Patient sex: M
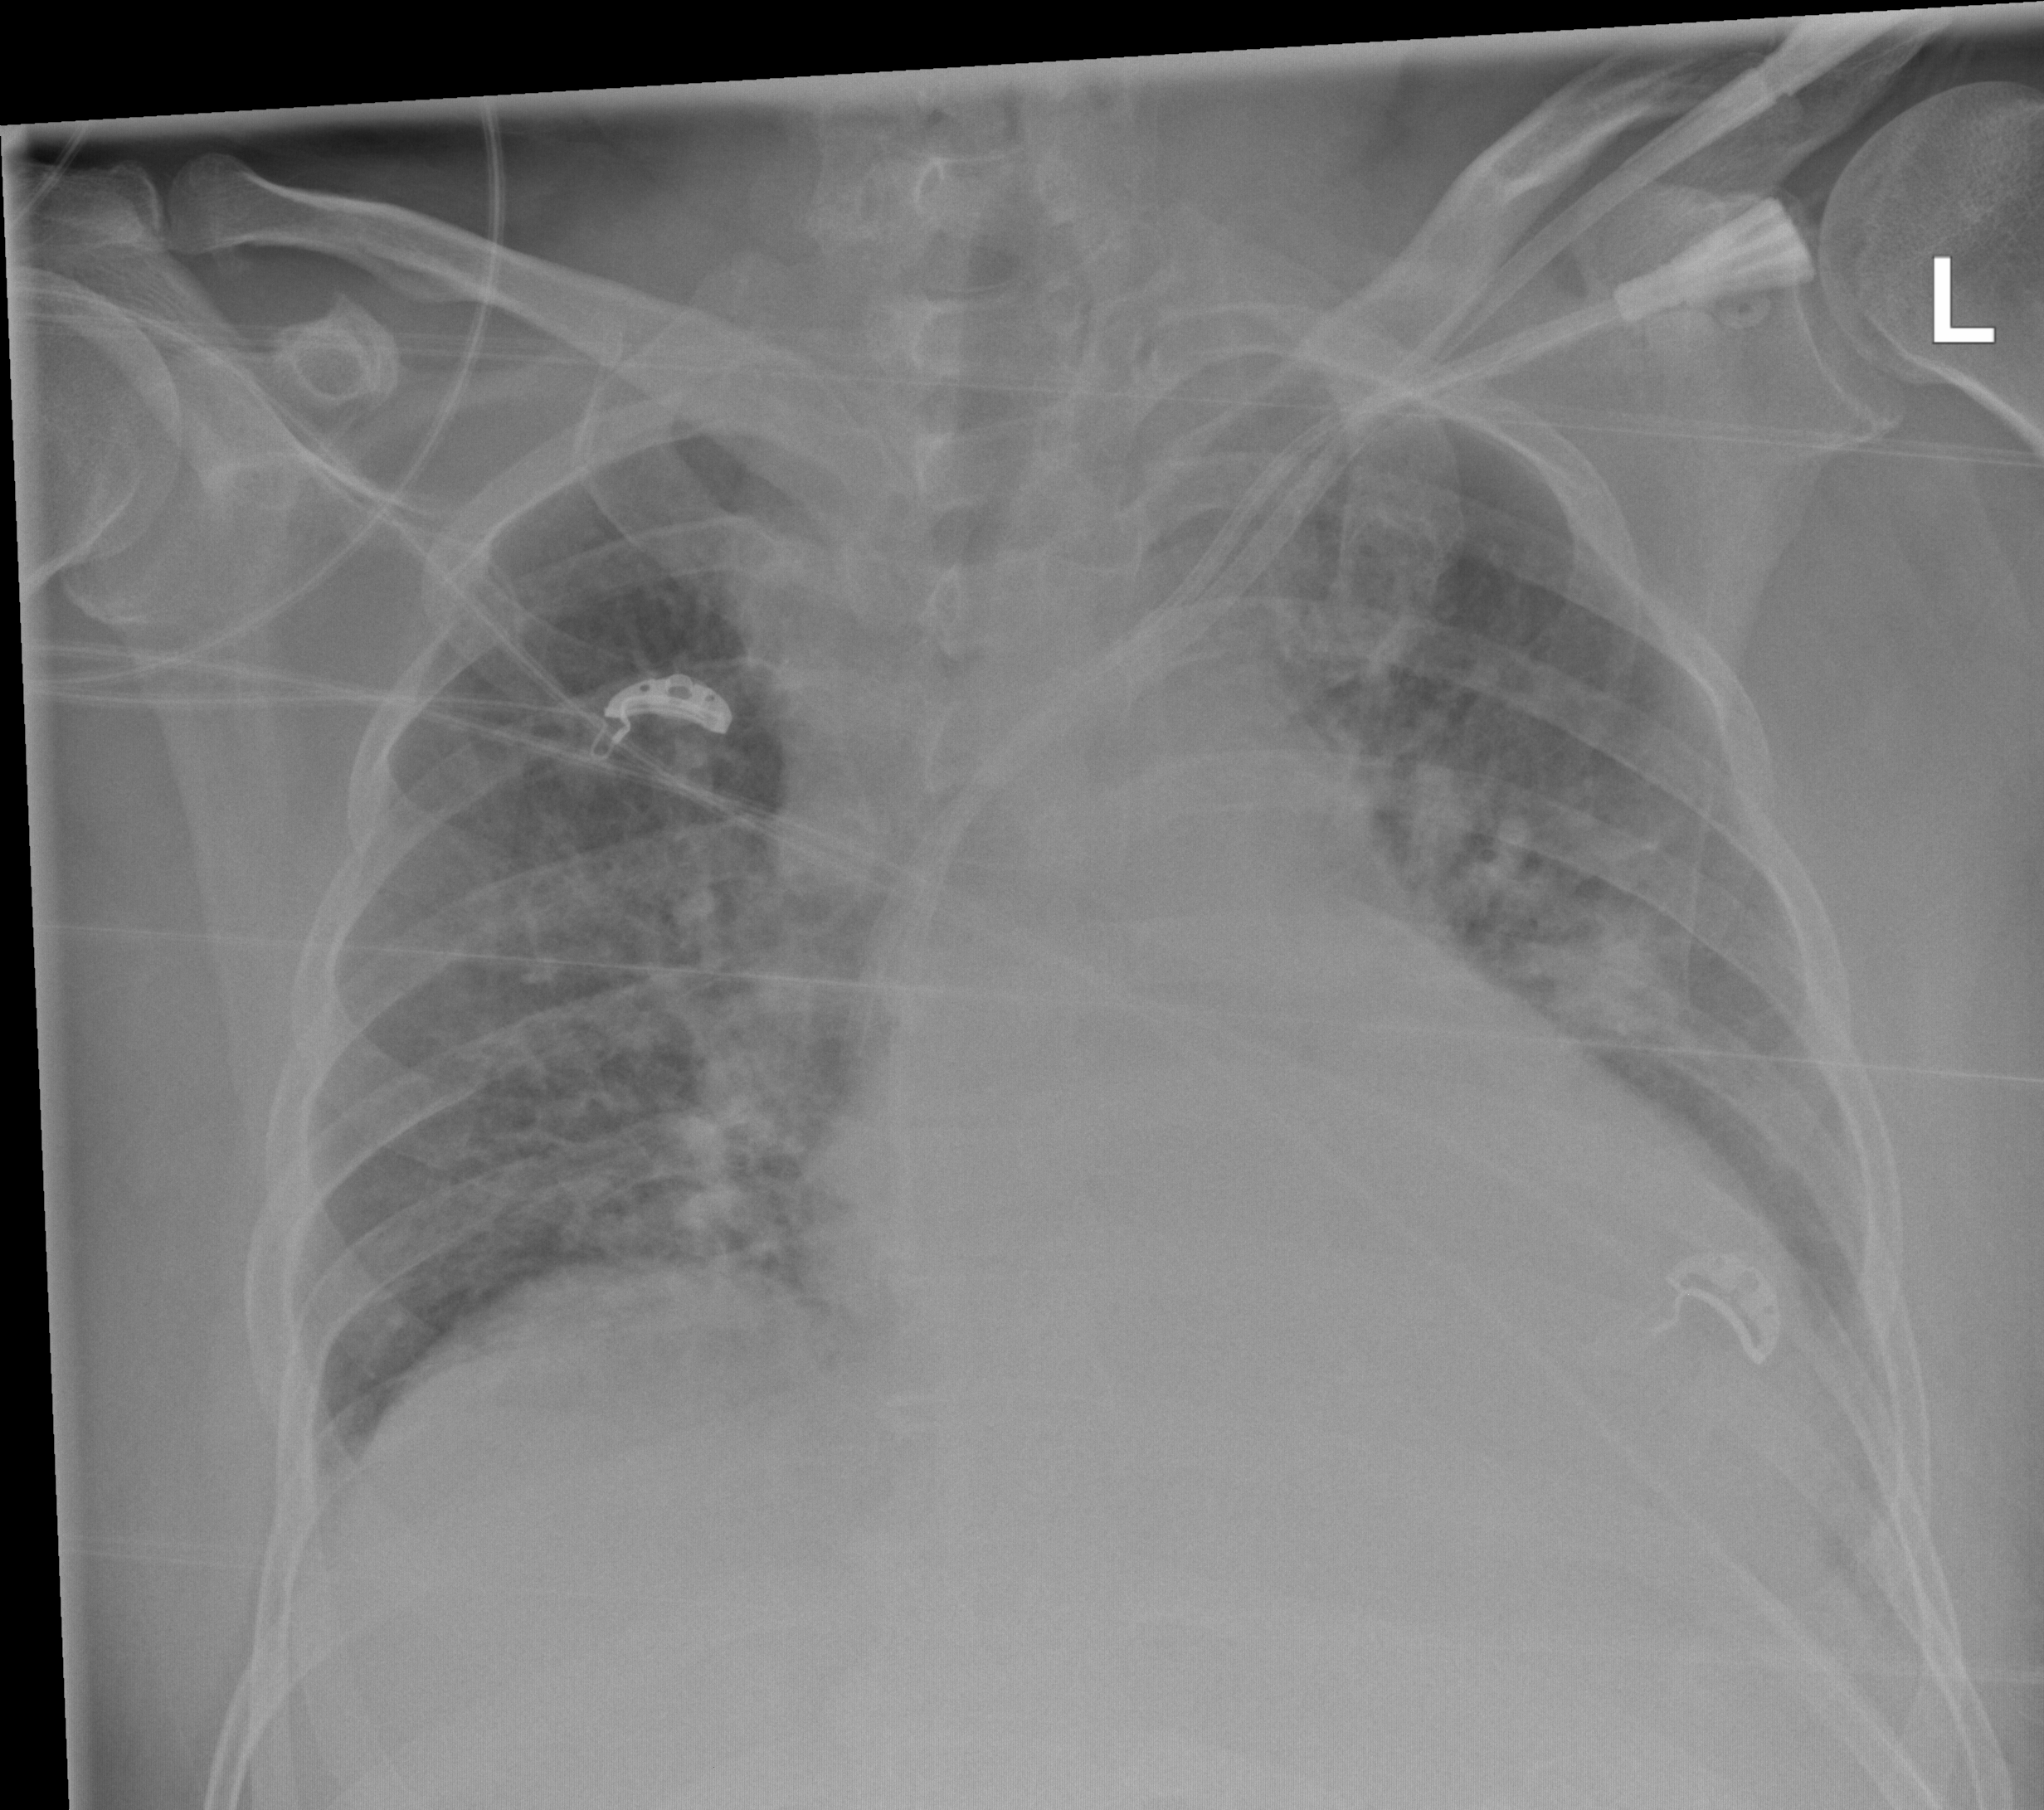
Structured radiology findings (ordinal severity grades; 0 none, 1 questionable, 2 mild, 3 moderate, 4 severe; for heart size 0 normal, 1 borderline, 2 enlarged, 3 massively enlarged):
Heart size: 2
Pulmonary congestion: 2
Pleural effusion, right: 1
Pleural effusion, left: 1
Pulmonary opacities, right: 0
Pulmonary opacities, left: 2
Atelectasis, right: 2
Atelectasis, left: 2